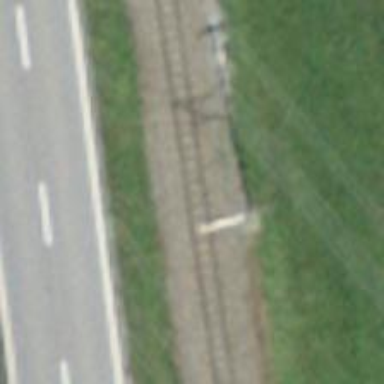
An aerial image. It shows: Power pole.